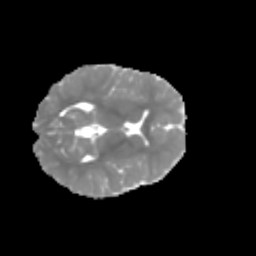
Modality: MD
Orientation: axial
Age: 6
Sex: female
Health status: healthy